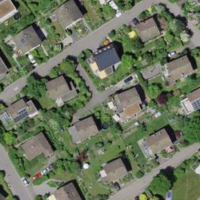
EUNIS habitat code: 55
Species observed at this site:
Senecio vulgaris